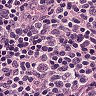
Metastatic tissue present: no